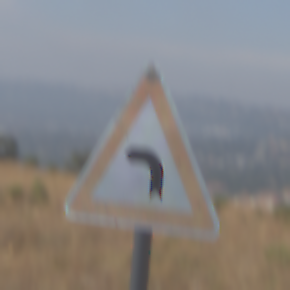
Verkehrszeichen: KurveLinks
Umgebung: Outdoor, Nature
Tageszeit: Midday
Wetter: PartlyCloudy
Licht: Natural
Jahreszeit: NotSpecified
Kontrast: HighContrast